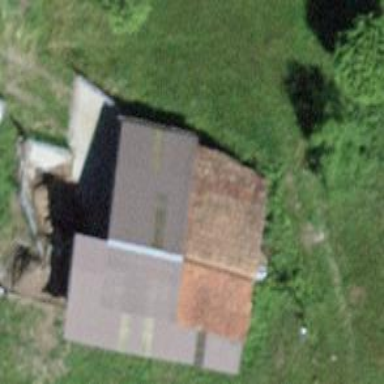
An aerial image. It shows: Rural barn.